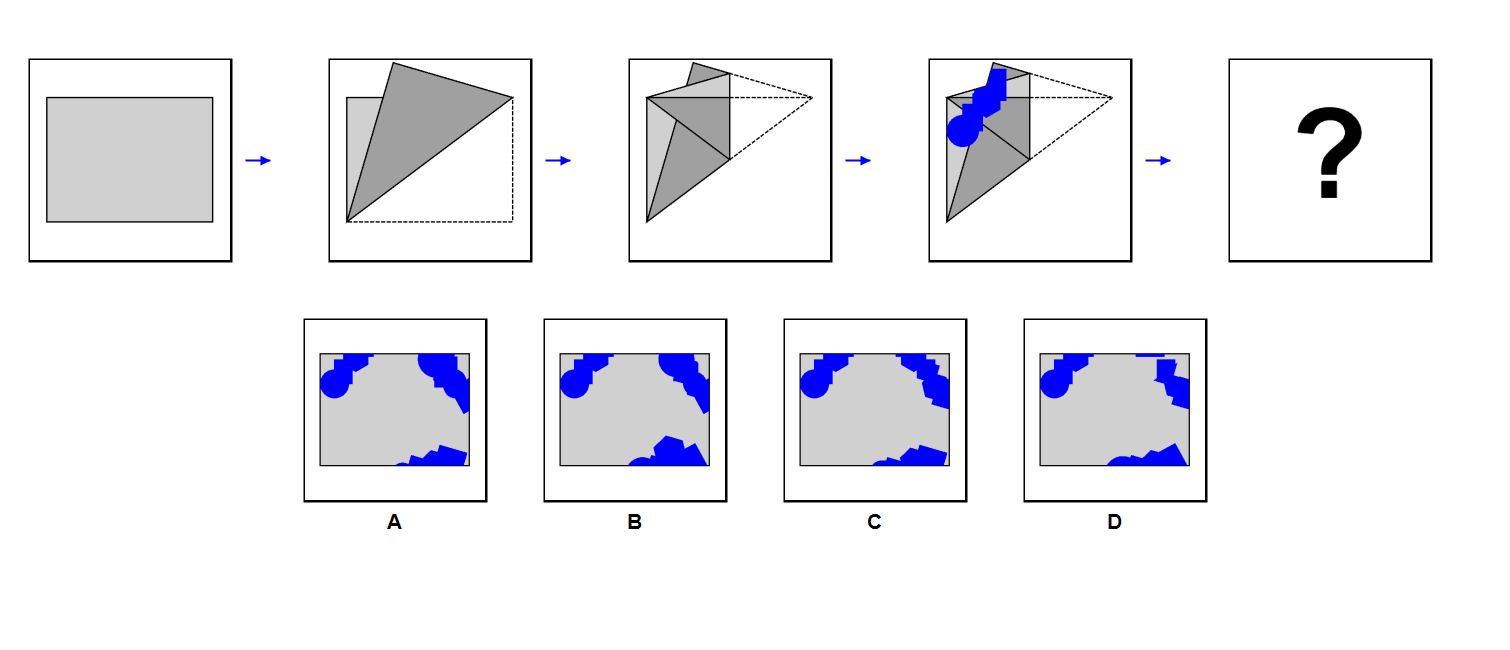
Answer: C